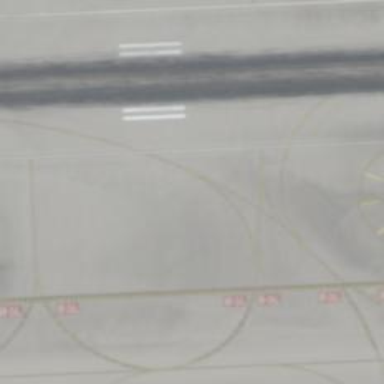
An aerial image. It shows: Image of taxiway at airport.